Interaction volume radius: 10 \u00c5
Interaction volume height: 10 \u00c5
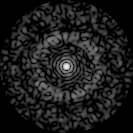
Disorder parameter: 0.8533